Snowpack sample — Loveland Pass, Silver Plume, Colorado, USA (2/11/26, 12:00 PM MST)
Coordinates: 39.663, -105.886
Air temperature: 35 °F
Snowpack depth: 82 cm
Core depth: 40 cm
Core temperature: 23 °F
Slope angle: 13°, slope face: 12°
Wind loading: high
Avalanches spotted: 1
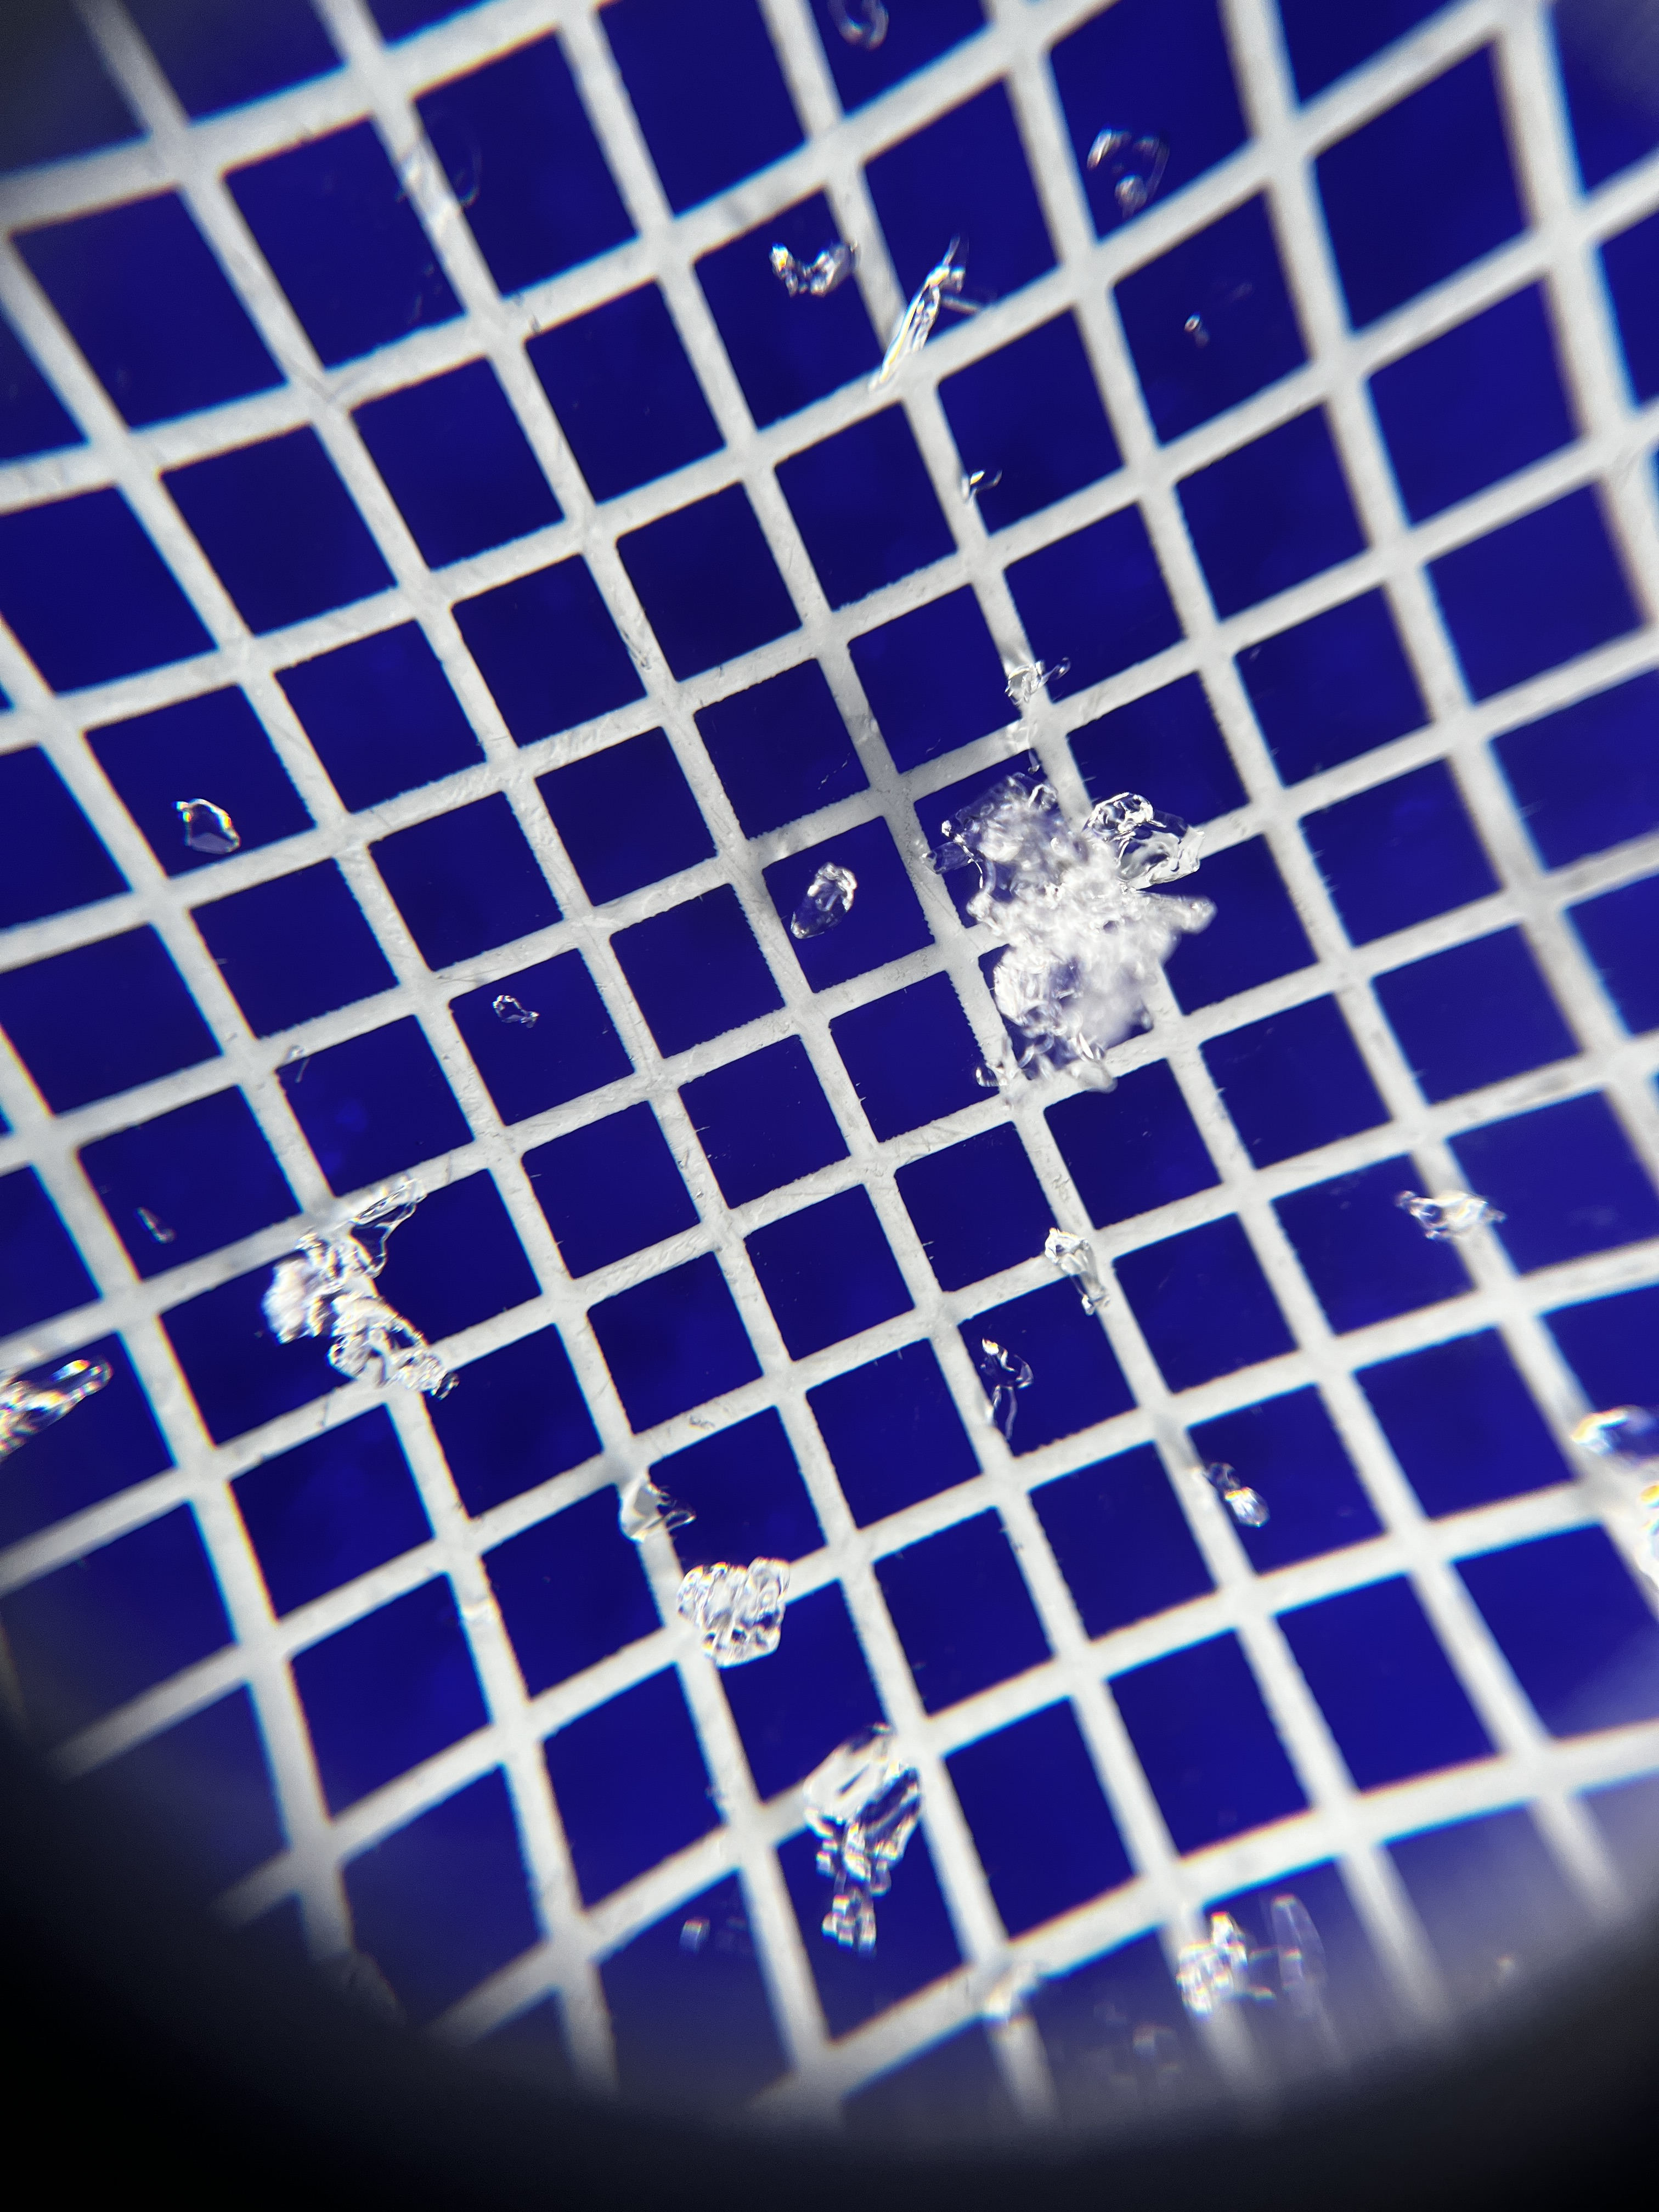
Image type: magnified_profile
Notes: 1 small avalanche spotted on the north side of the bowl, lots of wind loading